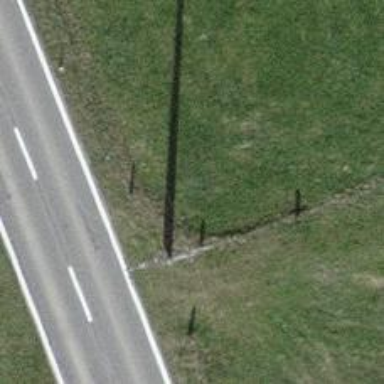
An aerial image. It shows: Power pole.